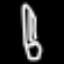
Label: leaf